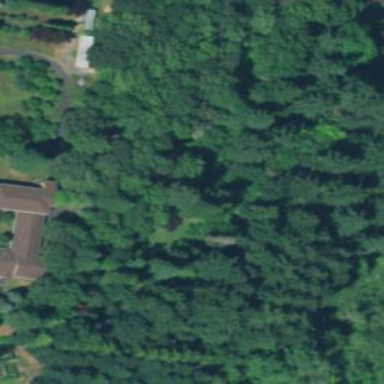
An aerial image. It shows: Semi-evergreen woodland with needle-leaved plants.